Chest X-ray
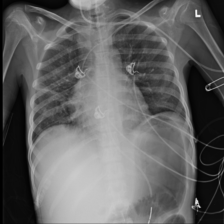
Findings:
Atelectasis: negative
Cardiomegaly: negative
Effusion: negative
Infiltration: negative
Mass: negative
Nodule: positive
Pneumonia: negative
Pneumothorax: negative
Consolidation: negative
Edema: negative
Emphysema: negative
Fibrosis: negative
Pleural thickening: negative
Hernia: negative